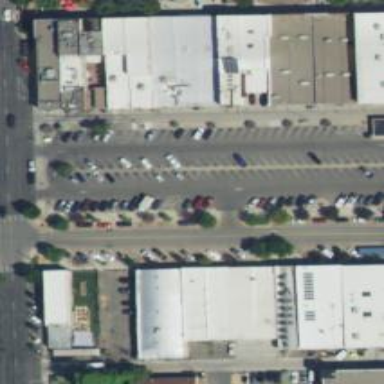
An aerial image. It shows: Parking space is available.